Question: Currently building a project running a Heroku 'Standard-1X' dyno with Node, Express and Socket.io. The premise of the app is rather simple: People search from a client for items (stored under the hood as Dicts, like so):
'''
['Item':'Coffee',
'Id':<PHONE>,
'Location': 'Baker Street']
'''
and select them, then the items key values are pushed to the Node server and stored in a list. The list is than retrieved by the rest of the clients in 'real time'. Clients are all natively built Swift iOS apps
I ran it for the first time with roughly 60 users, all searching and adding items simultaneously. The results from the Heroku dashboard were horrendous:

I thought I had been thorough in testing, I had never seen so many H12 & H13 errors. Part of me thinks it might be inefficient code on my server side, or simply the lack of proper Node implementation to handle so many requests so I'm not constantly waiting on I/O because of the whole single threaded-ness deal.
Here is an example of the function server side that runs to add an item on that list:
'''
clientSocket.on("additionToList", function(Location,Item,Id){
client.query("INSERT q_venue_list (item_name, item_id, at_location) VALUES ($1, $2, $3)",[Item,Id,Location], function(err, result) {
if(err) {
return console.error('error running insert', err);
}
io.sockets.in(Location).emit('updateList');
});
});
'''
When the clients sockets in room 'Location'receive the ''updateList'' command, they pull the new list. Storage and retrieval all work fine, but for some reason with all these people, everything got bogged down and was extremely lagged. but I'm just trying to understand where I might be going wrong. I can't cluster because I only get access to one core, so would be next best option be to explore async? Could it be horrible device signal, coupled with waiting on I/O that causes all the timeouts?
I'm just looking to understand this, any help is appreciated. Let me know if I can provide more information.
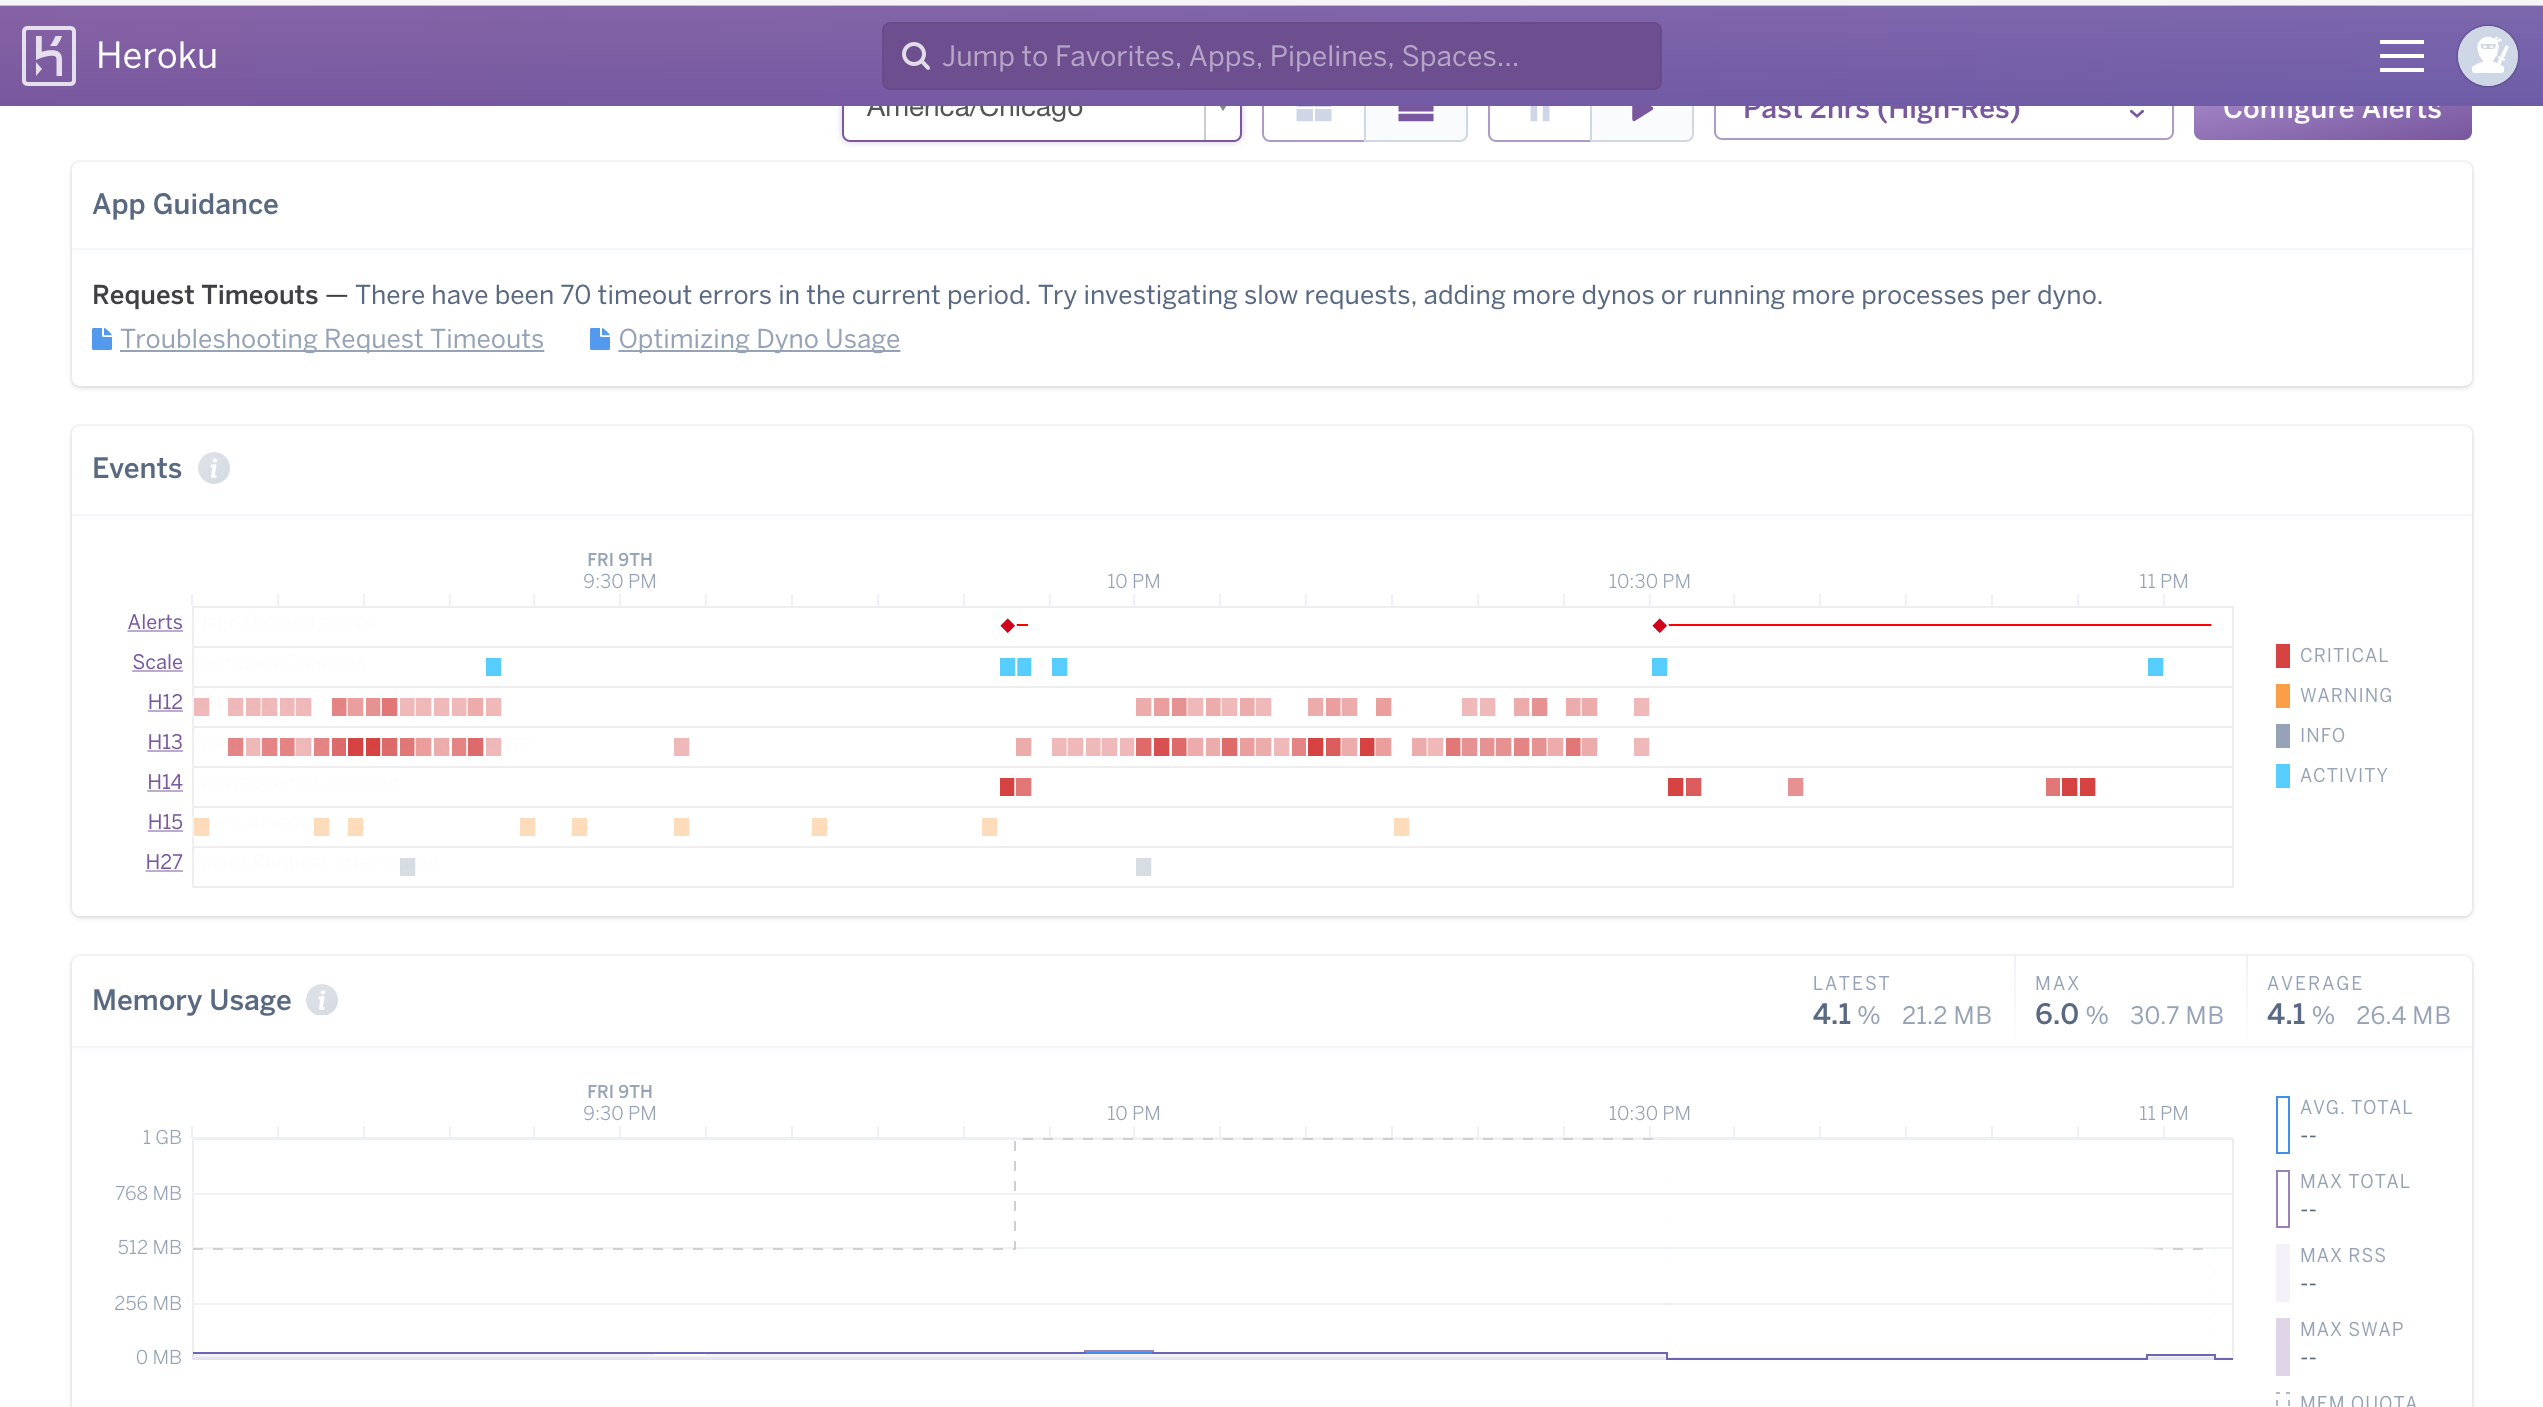
Answer: For anyone coming across this thread experiencing odd issues like this, I eventually figured out what the issue was. I was not releasing the socket layer and disconnecting ('socket.disconnect') on 'applicationDidEnterBackground' or 'applicationWillResignActive'. This was causing that socket on the backend to wait until timeout (55 seconds). The whole time it was waiting, it was bogging down the rest of the event loop; consequently, other incoming requests would wait, then they, too, would time out.
: be diligent about opening and closing your sockets. Don't forget to close them when the user exits the app.